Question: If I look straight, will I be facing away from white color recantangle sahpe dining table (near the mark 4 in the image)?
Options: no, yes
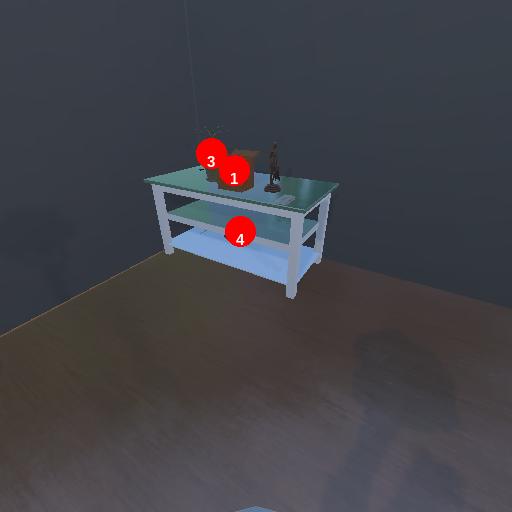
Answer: no